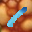
Label: 1